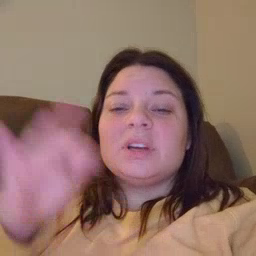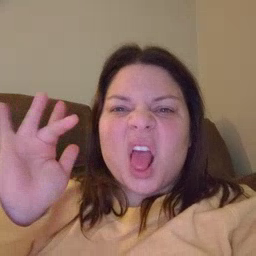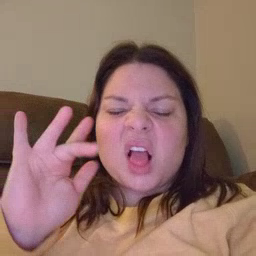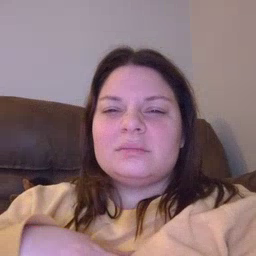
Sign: yucky